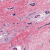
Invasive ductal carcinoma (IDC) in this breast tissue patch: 1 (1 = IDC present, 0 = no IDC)